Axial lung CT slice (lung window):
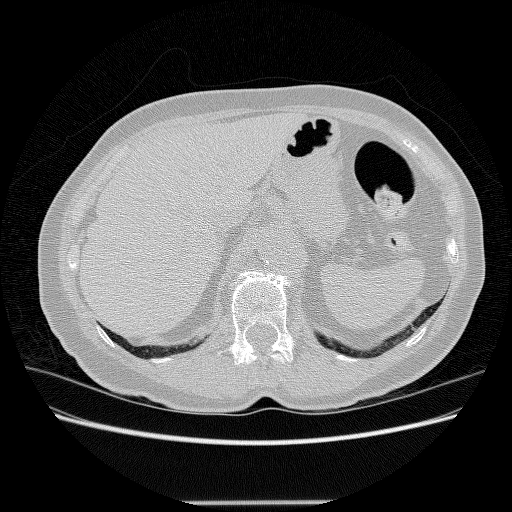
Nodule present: no